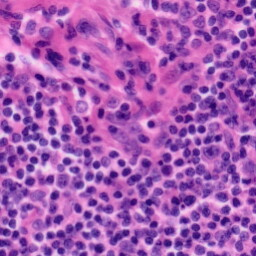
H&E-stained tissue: Tonsil